Field crop: maize
Growth stage: 2
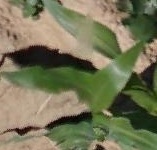
Species: maize